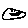
Label: smiley face